Field crop: maize
Growth stage: 2
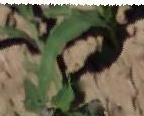
Species: maize